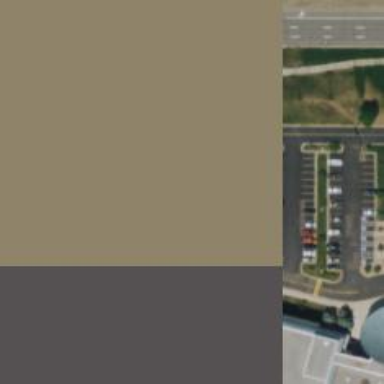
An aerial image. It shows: Parking space is available.